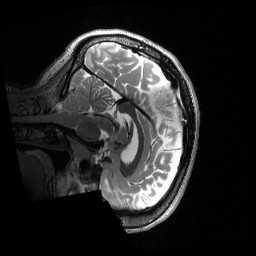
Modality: T2w
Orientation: sagittal
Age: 39
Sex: female
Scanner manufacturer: siemens
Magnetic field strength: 3 T
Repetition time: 3.2 s
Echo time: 0.563 s